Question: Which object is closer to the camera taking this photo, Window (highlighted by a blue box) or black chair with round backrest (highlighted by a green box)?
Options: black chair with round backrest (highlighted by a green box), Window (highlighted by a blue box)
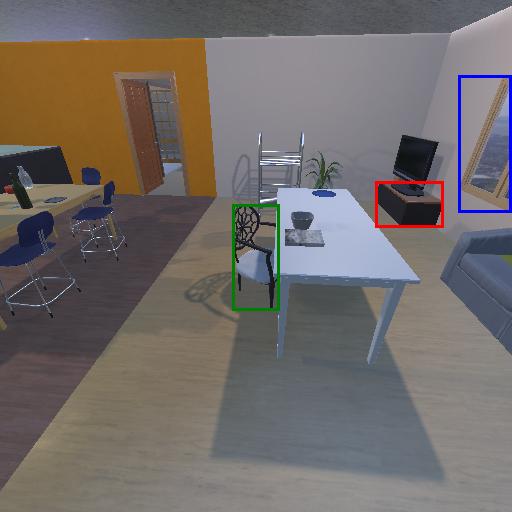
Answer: black chair with round backrest (highlighted by a green box)